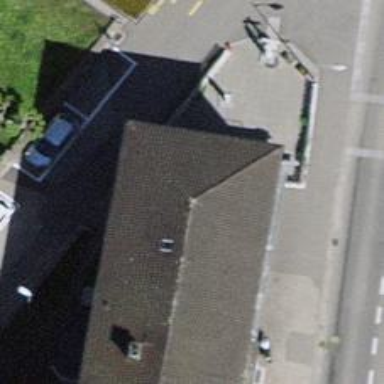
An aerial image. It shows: Restaurant.